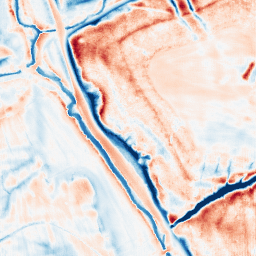
Category: classical
Decomposition family: uniform
Decomposition parameters: size: 20
Upsampling method: fft_zeropad
Upsampling parameters: scale: 4
Upsampling scale: 4